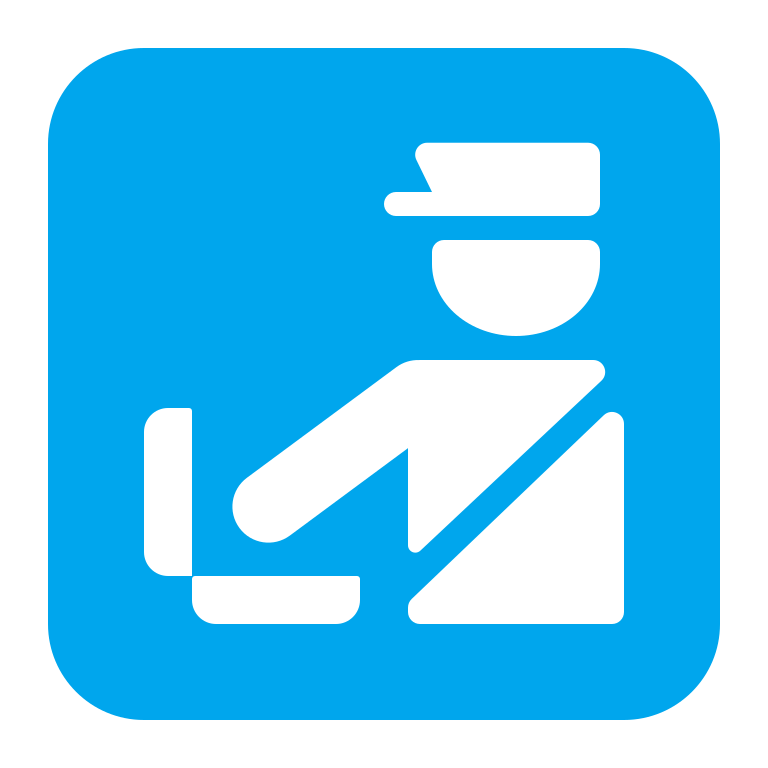
customs flat